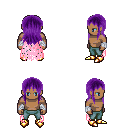
a pixel art fantasy rpg character, male body template, human, dark skin, pink tattered cape, teal pants, purple unkempt hairstyle, white cloth bandages, gold boots, four views (front, back, left, right), 2x2 character sprite sheet, small pixel art, hard edges, no anti-aliasing